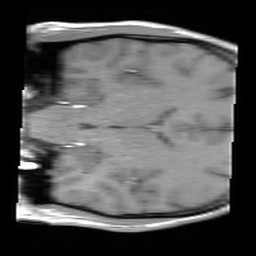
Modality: FLASH
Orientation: coronal
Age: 38
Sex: male
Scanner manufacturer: siemens
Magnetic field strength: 3 T
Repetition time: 0.245 s
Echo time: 0.0026 s